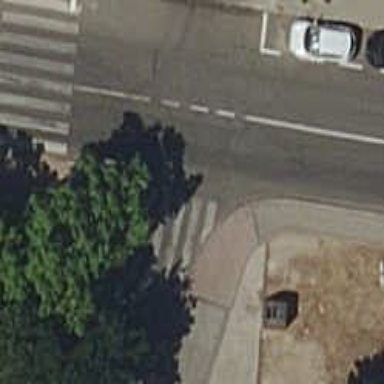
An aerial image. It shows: Zebra crossing on the road.